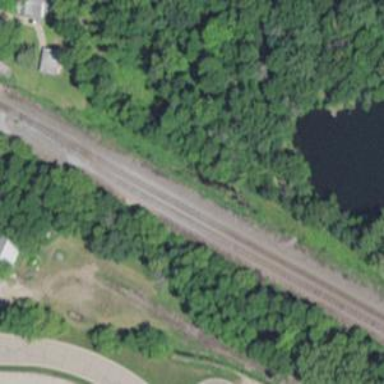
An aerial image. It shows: Railway siding for service.